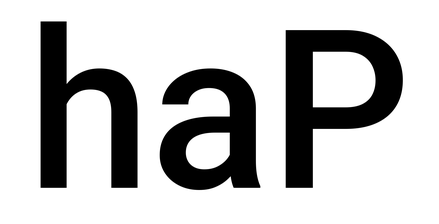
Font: Roboto_Medium